Question: I'm trying to implement the code from <URL>.
I don't know if the size matters but on my earth render the clouds have a strange render.
As the tutorial does, I'm using two spheres and three textures (earth map, bump map, clouds).
Here the result (that's worse if the clouds are closer):

More the clouds are closer of the planet surface, more this glitch is visible. If the clouds are sufficiently far (but that's not realistic) the problem disappears completely.
What can I do?
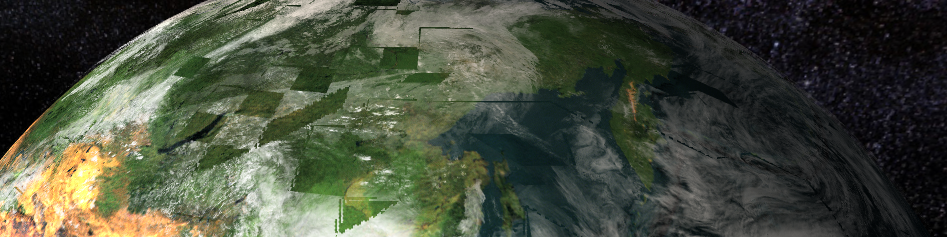
Answer: Use logarithmic depth buffer instead of the linear one. This is a very simple change, just enable 'logarithmicDepthBuffer' when you create your 'THREE.WebGLRenderer' like so:
'''
var renderer = new THREE.WebGLRenderer({ antialias: true, logarithmicDepthBuffer: true});
'''
Here's an example you can have a look at:
<URL>
Using polygonOffset as suggested by LJ_1102 is a possibility, but it shouldn't be necessary.